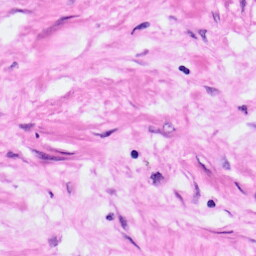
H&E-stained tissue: Pancreatic